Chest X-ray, PA view. Patient: 59 years old, sex M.
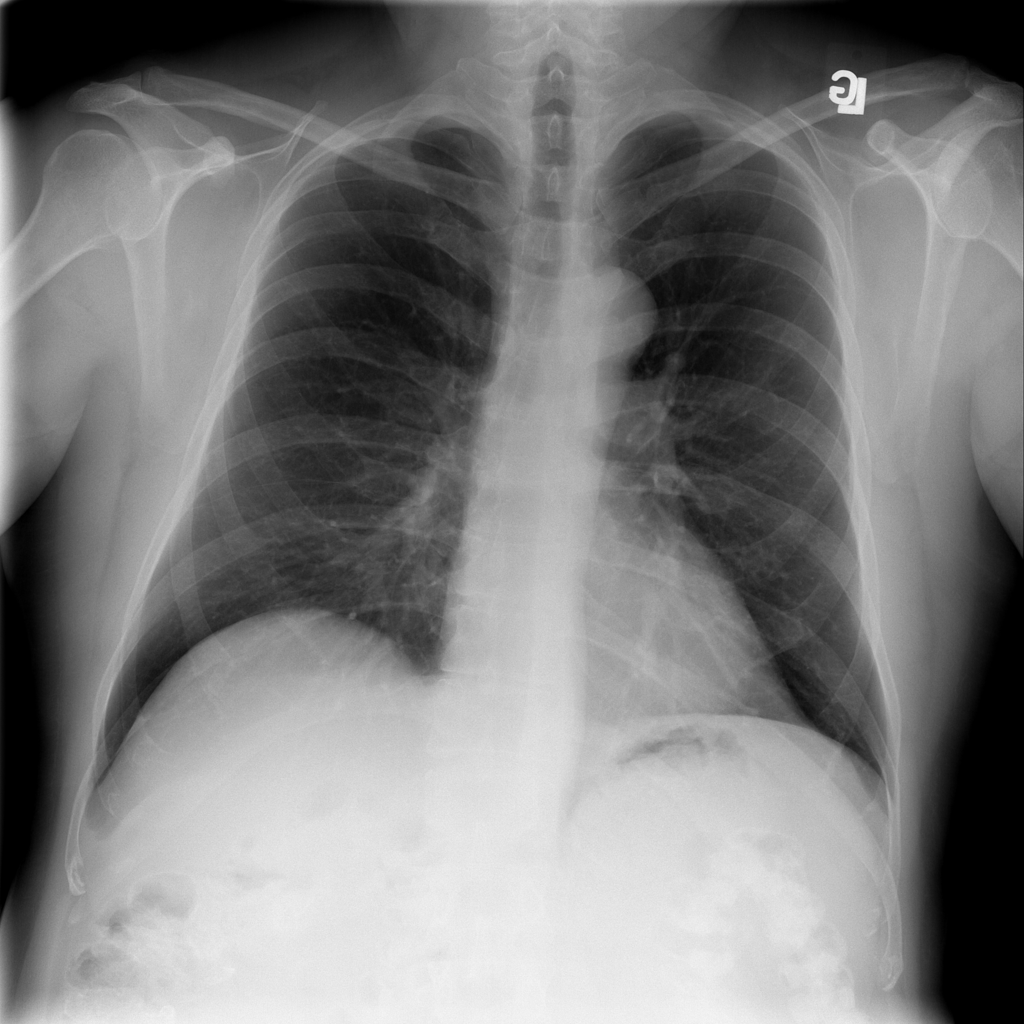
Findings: No Finding